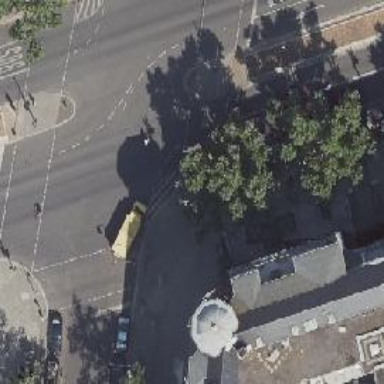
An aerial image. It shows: Asphalt footway with crossing equipped with traffic signals.